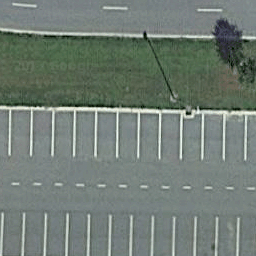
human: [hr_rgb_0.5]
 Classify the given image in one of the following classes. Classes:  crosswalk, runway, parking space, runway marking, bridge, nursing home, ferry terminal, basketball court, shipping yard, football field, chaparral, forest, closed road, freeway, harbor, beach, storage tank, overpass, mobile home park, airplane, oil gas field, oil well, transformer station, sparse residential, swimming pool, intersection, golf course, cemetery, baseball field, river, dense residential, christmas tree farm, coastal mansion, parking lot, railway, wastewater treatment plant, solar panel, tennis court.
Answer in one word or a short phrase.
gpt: parking space